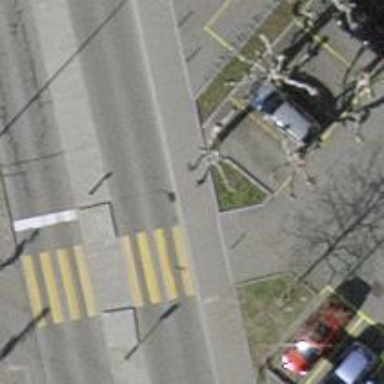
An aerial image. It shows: Bollard barrier.